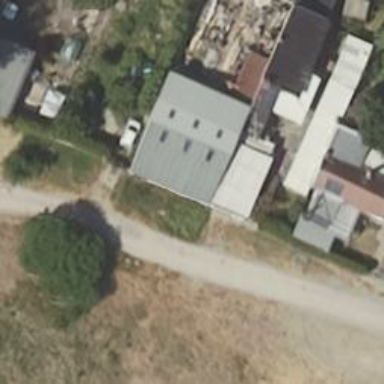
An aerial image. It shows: Shed building.